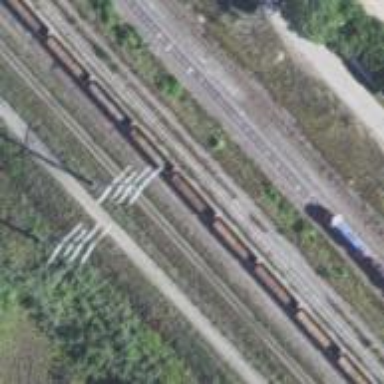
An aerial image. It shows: View of railway yard.